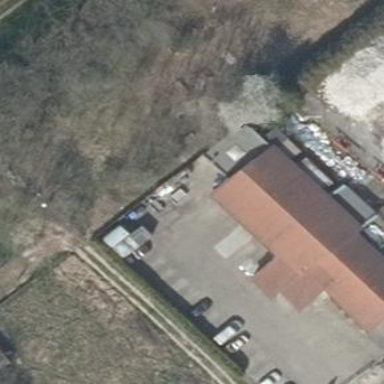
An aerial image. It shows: House with car repair shop.